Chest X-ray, PA view. Patient: 47 years old, sex F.
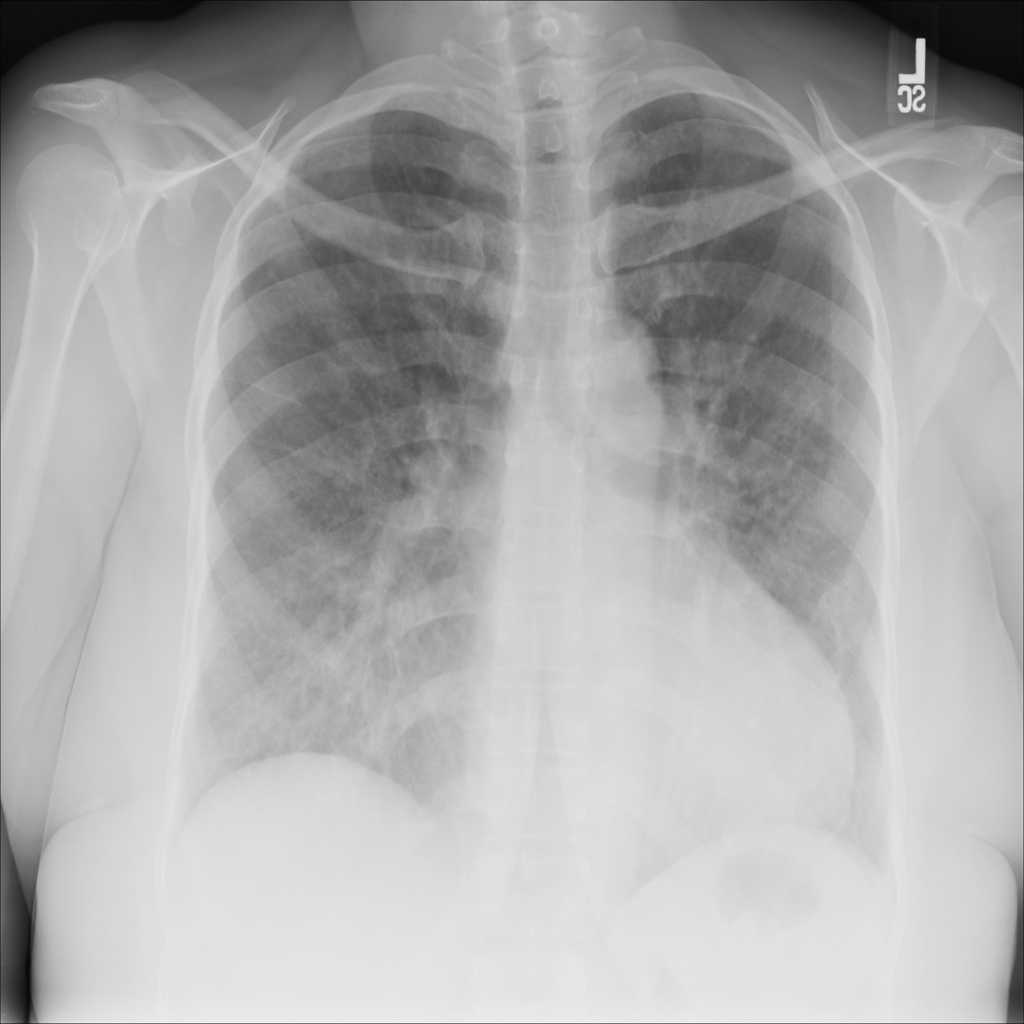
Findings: Atelectasis